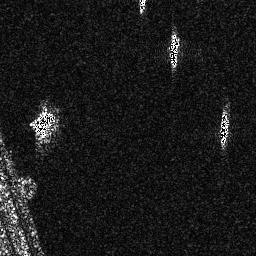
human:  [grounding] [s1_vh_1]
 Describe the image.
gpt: In the satellite image, there is  <ref>1 small ship </ref> <box>[[85, 42, 89, 57, 0]]</box> located at right,  <ref>1 small ship </ref> <box>[[65, 12, 69, 26, 0]]</box> located at top.